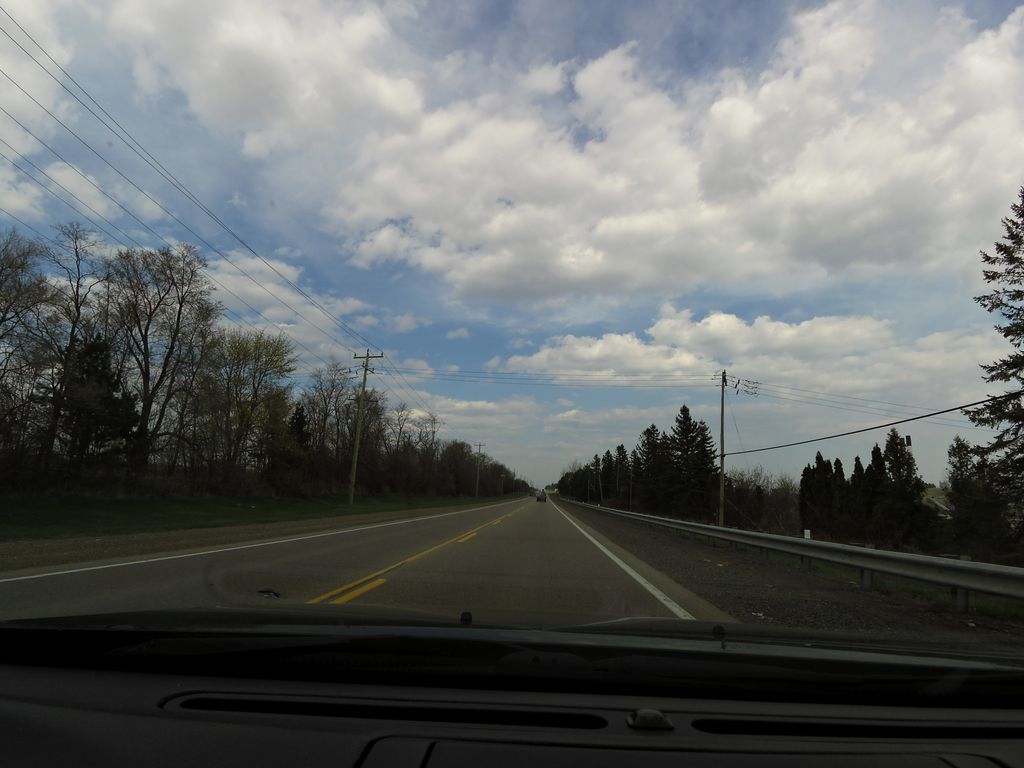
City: hamilton